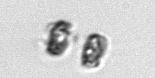
Label: Thalassiosira